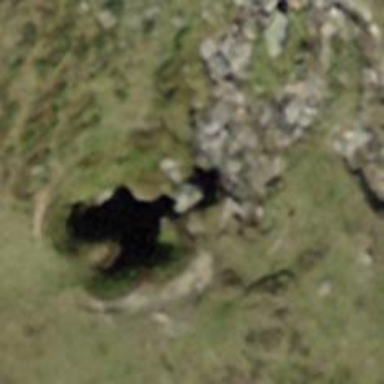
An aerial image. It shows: Sinkhole in the natural landscape.